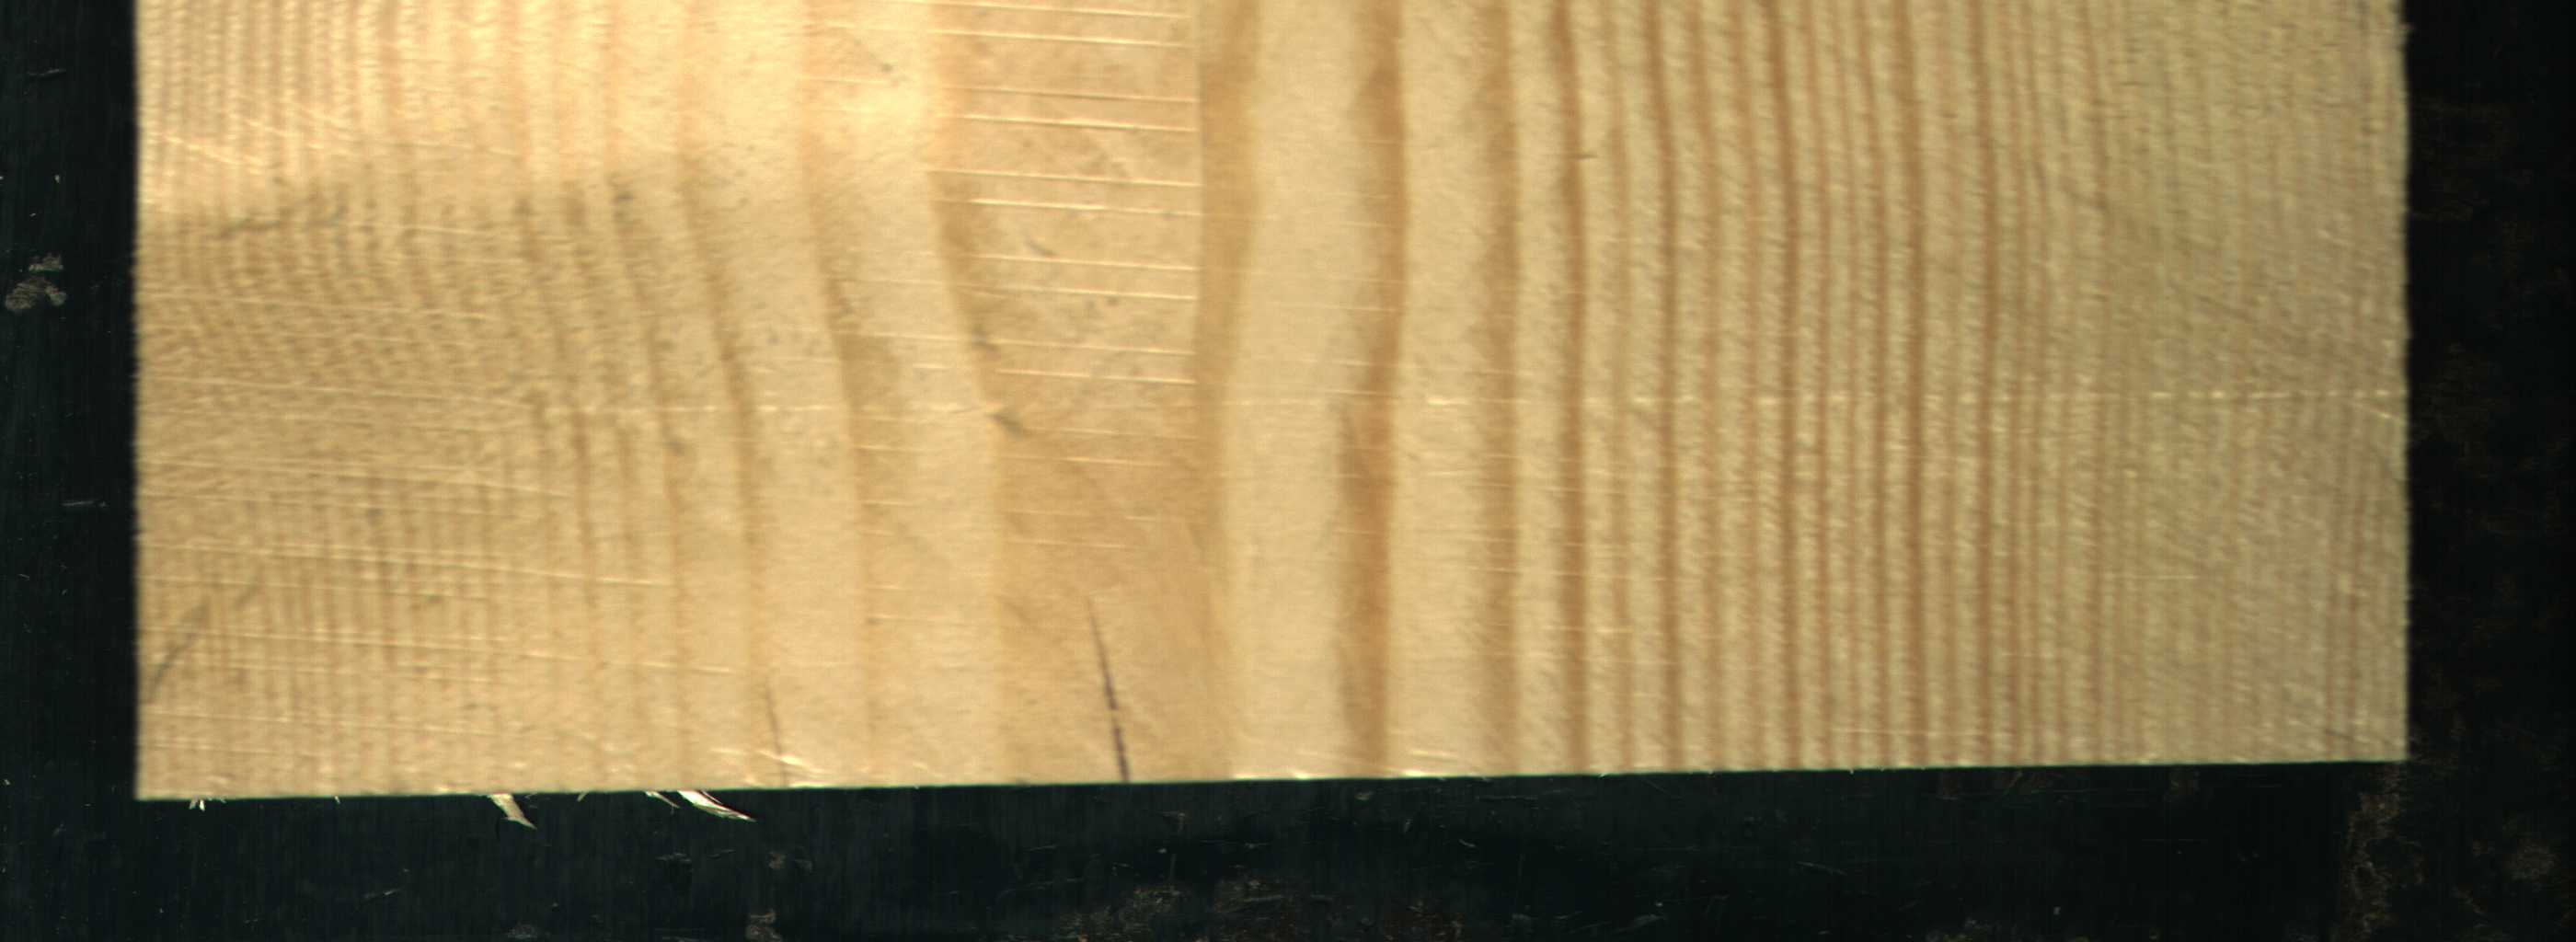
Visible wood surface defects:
Crack